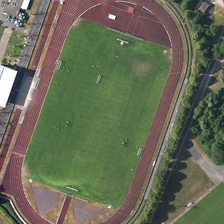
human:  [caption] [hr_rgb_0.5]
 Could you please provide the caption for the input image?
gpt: there's a green football field on the red track .

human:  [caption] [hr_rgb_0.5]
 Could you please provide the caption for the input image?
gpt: there's a green football field on the red track .

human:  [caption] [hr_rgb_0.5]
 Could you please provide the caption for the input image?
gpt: a lot of trees are planted around the playground .

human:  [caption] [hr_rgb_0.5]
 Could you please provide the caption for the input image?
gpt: a lot of trees are planted around the playground .

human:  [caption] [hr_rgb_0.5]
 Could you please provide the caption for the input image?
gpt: a lot of trees are planted around the playground .